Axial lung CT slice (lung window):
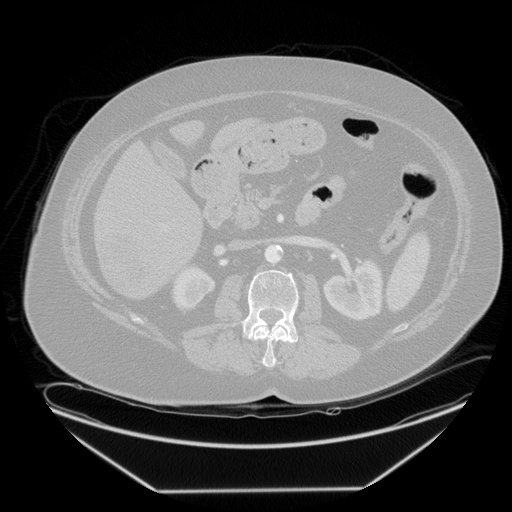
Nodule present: no